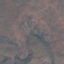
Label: HerbaceousVegetation